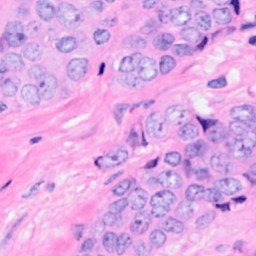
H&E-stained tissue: Breast